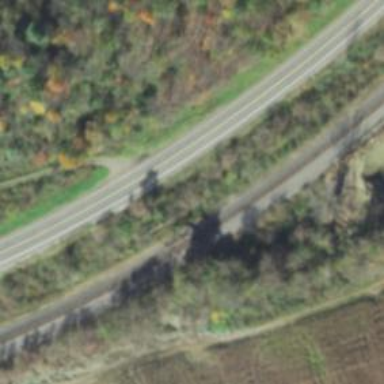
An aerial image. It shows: Abandoned road.